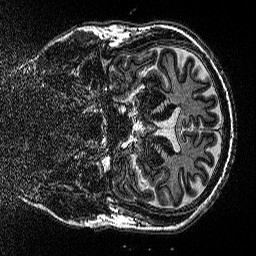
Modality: MP2RAGE
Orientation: coronal
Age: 62
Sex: male
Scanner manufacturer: siemens
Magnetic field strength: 3 T
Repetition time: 5 s
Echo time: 0.00298 s